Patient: sex F, age 72
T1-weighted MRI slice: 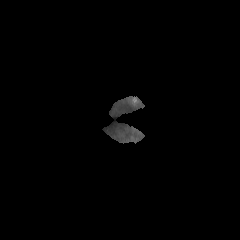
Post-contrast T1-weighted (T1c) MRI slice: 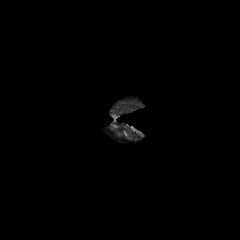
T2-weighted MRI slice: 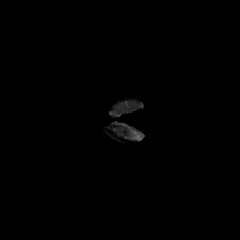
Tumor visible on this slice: no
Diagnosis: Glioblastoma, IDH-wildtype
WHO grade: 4